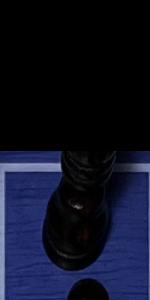
Label: Bishop_Black